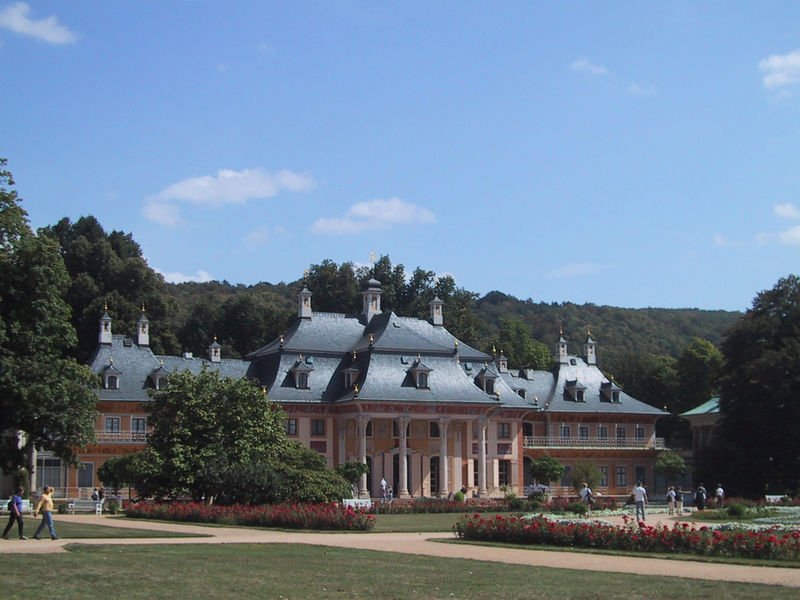
Titel: Pillnitz, Bergpalais
Standort: Dresden, Pillnitz, Bergpalais (EU - D - Sachsen)
Schlagwörter: baum, blau, himmel, wolken, bäume, menschen, blumen, frankreich, geschwungen, säulen, dach, gebäude, park, rasen, rosen, rot, schloss, barock, büsche, wege, wald, kamine, garten, balkon, spazieren, amerika, besucher, halle, foto, fotografie, photographie, eingang, bayern, türmchen, palast, gauben, fürst, kurz, photo, villa, residenz, schiefer, landhaus, portikus, beete, dachgauben, genäude, potikus, sommerfrische, portico, kur, überdacht, schieferdach, mansard, maison de plaisance, türmschen, 2 flügel, rosenbeete, türmchern